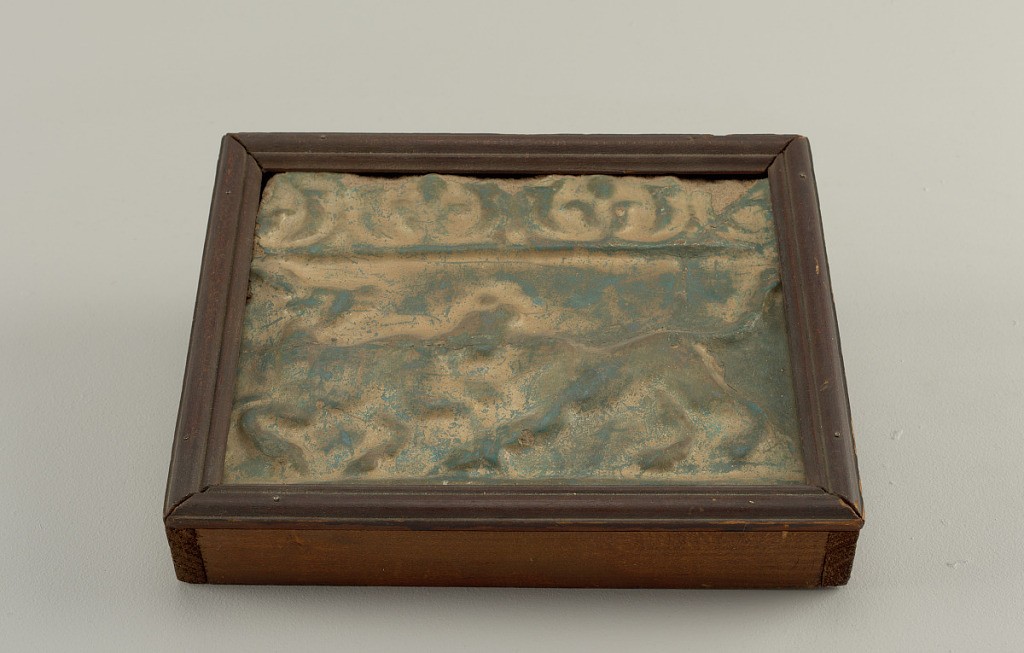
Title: Border Tile
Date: possibly 16th century
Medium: Glazed earthenware
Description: Horizontal border tile with relief of lioness attacking antelope; above, conventionalized tulip border. Turquoise glaze with gold iridescence.